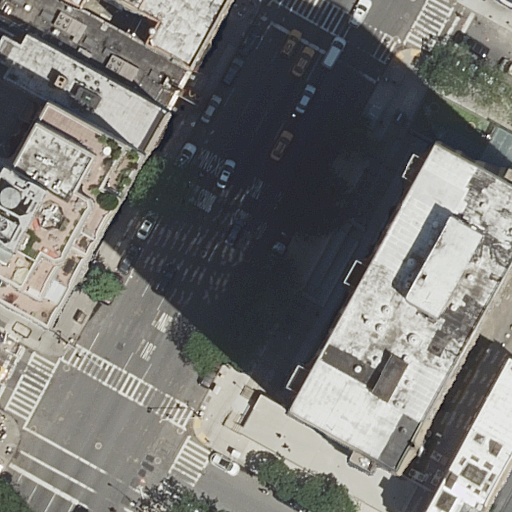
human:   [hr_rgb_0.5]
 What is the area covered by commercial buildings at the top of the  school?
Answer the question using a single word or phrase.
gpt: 0m2

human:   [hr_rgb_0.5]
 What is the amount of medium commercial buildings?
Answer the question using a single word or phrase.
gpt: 1

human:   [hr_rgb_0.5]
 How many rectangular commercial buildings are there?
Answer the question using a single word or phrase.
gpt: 1

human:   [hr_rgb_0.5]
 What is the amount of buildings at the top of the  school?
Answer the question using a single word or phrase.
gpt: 6

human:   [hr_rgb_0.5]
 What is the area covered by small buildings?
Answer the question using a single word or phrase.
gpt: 0m2

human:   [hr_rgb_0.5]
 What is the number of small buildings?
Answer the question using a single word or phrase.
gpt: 2

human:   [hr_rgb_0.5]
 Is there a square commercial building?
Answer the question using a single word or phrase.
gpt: no

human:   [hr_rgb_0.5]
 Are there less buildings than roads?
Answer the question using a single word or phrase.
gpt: no

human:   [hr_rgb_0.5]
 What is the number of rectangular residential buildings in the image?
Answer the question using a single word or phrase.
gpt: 4

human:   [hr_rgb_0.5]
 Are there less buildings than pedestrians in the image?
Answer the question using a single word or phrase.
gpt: no

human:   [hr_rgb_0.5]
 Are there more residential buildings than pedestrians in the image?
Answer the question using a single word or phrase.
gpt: yes

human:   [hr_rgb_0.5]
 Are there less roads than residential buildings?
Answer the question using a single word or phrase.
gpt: no

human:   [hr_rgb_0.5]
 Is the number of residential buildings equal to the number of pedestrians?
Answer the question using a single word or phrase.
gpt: no

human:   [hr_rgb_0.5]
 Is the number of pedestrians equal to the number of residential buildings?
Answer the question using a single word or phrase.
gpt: no

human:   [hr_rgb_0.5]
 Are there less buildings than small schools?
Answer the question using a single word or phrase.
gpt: no

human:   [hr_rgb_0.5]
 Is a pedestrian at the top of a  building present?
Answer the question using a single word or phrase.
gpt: yes

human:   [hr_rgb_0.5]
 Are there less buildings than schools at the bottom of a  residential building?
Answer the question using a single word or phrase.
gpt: no

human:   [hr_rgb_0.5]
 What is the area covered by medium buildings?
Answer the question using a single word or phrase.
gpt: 1122m2

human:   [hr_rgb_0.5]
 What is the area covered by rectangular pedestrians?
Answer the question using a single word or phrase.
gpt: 0m2

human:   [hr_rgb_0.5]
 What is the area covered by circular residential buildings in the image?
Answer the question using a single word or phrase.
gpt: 0m2

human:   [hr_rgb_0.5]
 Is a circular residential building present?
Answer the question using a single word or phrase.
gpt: no

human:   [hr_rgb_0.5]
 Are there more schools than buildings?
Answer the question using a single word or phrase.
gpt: no

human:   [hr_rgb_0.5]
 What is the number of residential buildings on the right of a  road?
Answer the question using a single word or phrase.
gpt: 2

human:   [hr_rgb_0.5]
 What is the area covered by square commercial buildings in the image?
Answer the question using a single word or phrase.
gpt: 0m2

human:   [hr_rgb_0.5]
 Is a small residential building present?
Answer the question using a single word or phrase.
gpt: yes

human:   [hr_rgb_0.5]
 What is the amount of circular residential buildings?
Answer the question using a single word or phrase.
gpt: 0

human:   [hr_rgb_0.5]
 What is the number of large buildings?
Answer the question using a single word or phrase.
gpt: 2

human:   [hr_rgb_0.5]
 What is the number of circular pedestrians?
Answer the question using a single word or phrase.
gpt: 0

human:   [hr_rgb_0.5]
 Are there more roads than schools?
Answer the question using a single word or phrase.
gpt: yes

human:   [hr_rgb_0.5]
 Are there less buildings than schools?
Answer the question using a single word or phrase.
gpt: no

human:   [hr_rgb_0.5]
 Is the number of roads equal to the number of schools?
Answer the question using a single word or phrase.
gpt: no

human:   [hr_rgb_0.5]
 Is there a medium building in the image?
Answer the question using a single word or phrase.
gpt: yes

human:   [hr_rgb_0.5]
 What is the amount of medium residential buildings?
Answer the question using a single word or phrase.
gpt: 3

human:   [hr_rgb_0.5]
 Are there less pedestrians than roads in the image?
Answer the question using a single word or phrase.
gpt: yes

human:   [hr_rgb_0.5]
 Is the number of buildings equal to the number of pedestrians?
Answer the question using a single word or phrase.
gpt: no

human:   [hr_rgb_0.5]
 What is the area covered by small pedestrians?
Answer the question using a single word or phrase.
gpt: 0m2